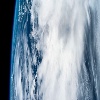
Label: cloud